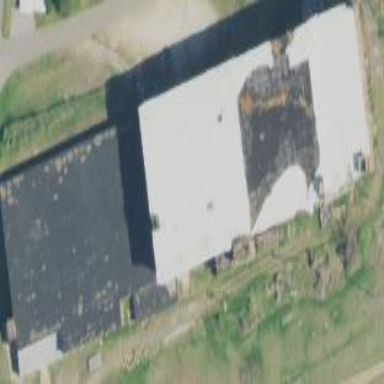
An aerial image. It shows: Industrial building.